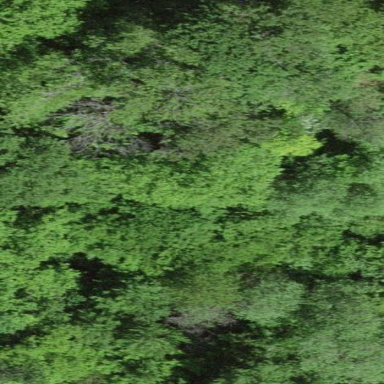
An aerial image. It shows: Forest area.